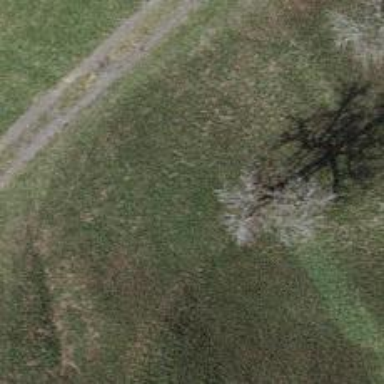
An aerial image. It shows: Beautiful tree in nature.